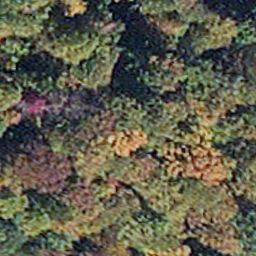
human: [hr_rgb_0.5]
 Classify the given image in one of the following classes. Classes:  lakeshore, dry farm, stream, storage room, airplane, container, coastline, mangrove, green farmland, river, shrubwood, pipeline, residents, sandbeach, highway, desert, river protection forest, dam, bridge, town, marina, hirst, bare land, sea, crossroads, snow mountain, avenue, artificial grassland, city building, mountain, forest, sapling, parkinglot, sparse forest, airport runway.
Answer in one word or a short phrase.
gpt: mangrove